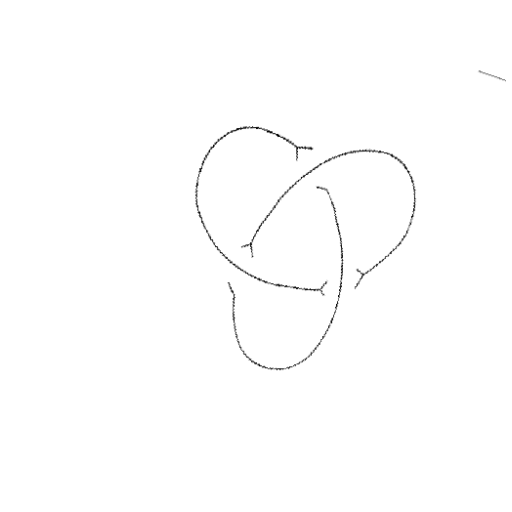
Crossing number: 3